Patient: sex F, age 86
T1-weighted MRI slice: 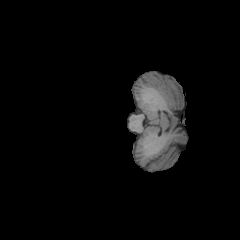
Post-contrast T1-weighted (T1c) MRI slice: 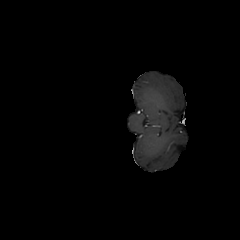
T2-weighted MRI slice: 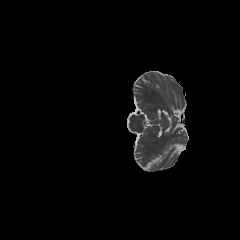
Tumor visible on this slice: no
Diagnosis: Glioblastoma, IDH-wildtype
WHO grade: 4